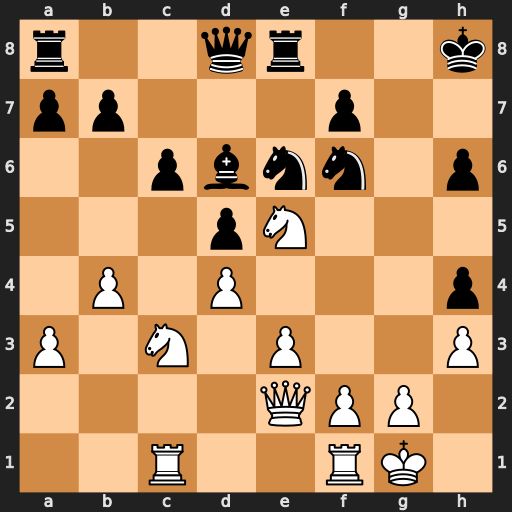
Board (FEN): r2qr2k/pp3p2/2pbnn1p/3pN3/1P1P3p/P1N1P2P/4QPP1/2R2RK1
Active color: w
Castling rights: -
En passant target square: -
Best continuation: Nxf7+ Kg7 Nxd8